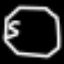
Label: octagon